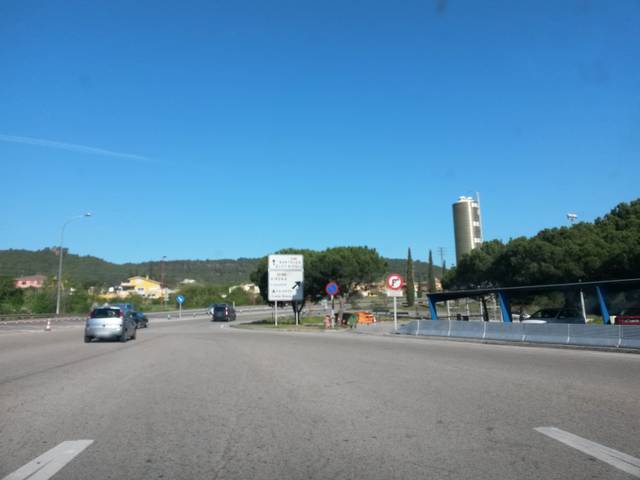
Region: Spain
Coordinates: 42.031, 2.827